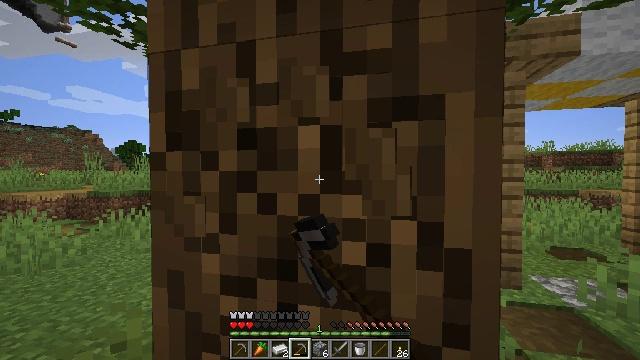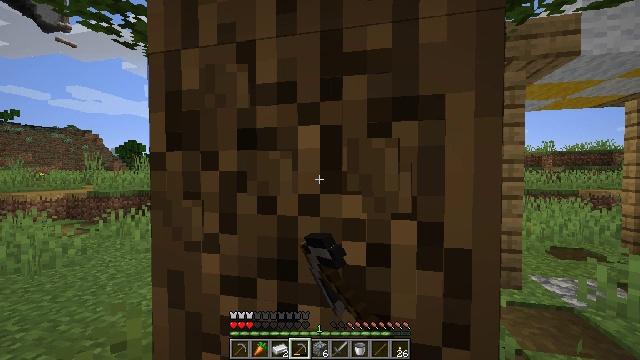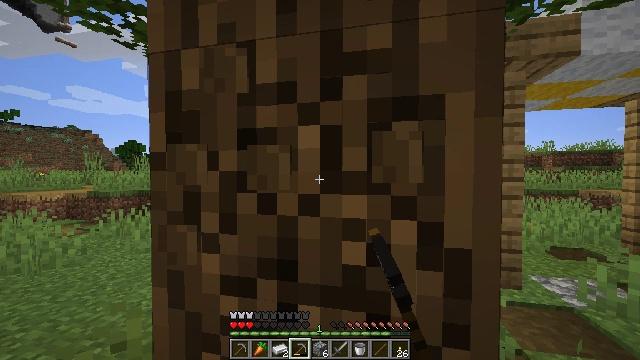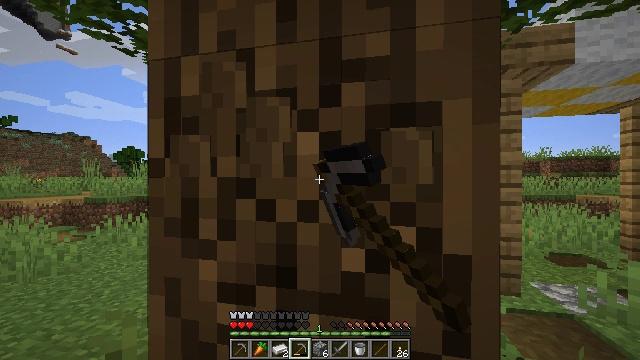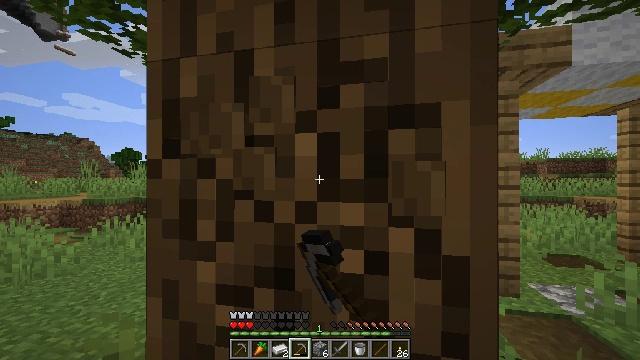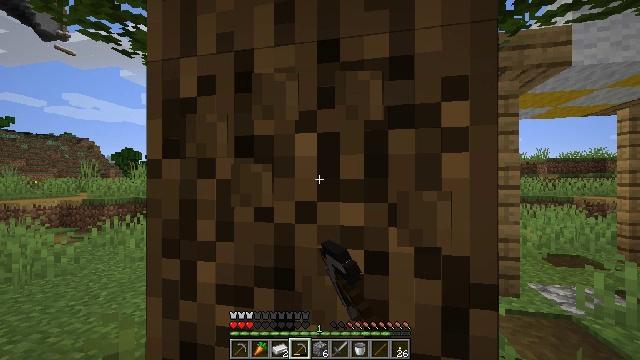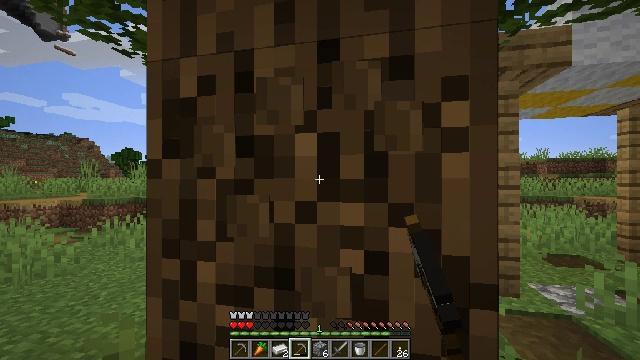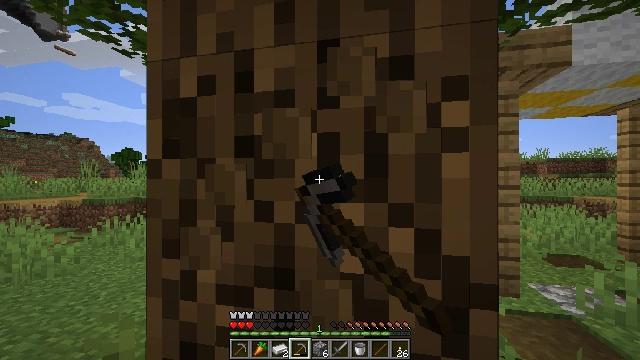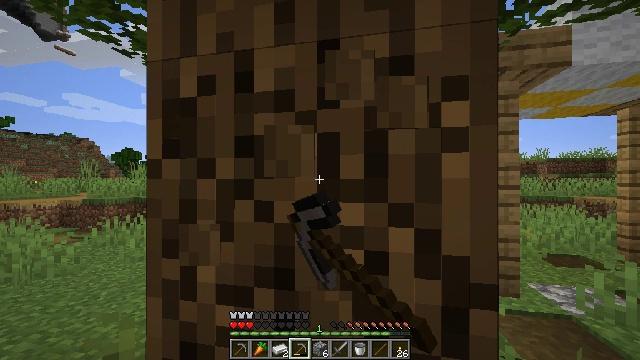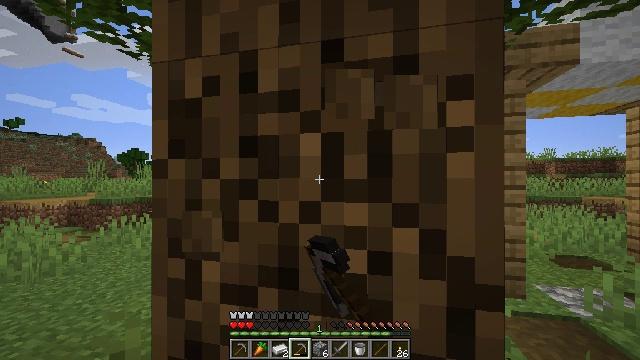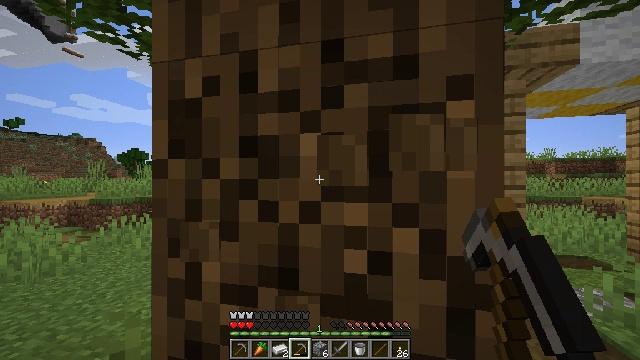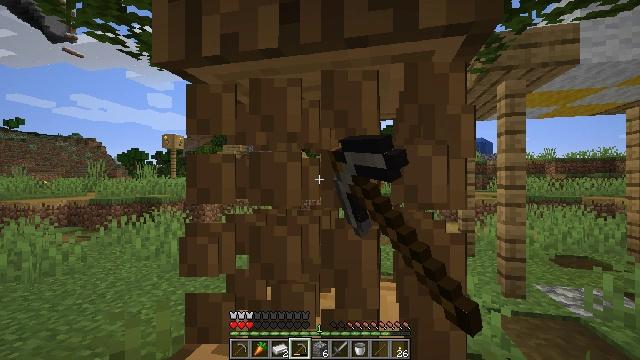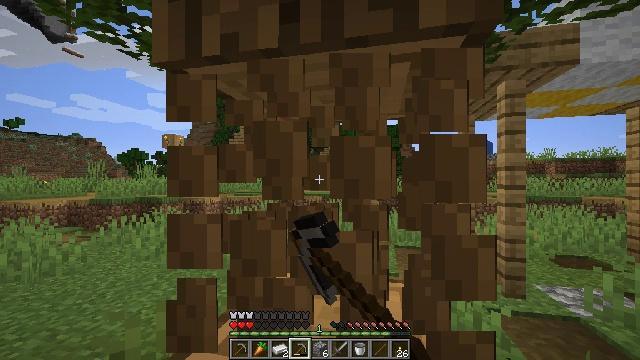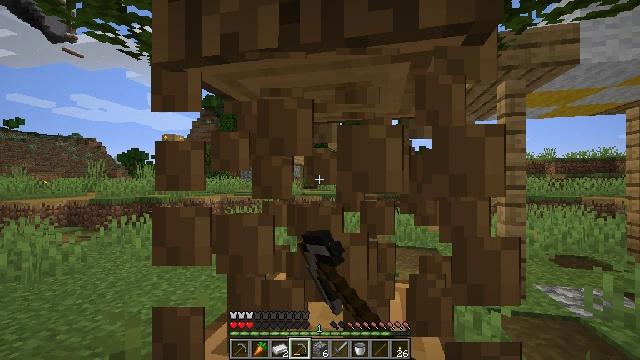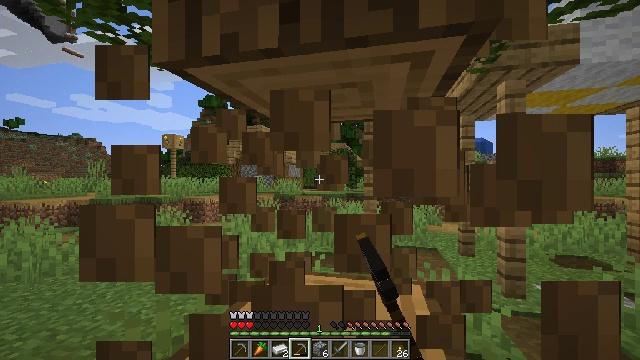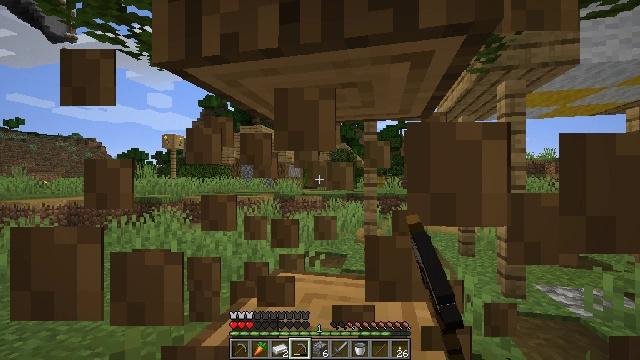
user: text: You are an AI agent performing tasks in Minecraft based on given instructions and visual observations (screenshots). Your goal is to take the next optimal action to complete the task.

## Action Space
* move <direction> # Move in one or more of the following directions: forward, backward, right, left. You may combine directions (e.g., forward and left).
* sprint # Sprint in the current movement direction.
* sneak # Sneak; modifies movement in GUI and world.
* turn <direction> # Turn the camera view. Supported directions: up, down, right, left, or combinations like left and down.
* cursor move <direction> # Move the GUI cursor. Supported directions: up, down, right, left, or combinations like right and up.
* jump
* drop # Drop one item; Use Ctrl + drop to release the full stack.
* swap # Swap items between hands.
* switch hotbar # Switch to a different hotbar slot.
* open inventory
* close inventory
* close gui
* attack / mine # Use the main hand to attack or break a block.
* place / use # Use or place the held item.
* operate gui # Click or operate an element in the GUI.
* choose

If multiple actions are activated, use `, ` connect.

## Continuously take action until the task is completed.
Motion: motion action
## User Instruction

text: Collect oak log for crafting.
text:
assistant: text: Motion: attack / mine
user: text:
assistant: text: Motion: attack / mine
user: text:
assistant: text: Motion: turn up, attack / mine
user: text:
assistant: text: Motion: attack / mine
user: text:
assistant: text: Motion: attack / mine
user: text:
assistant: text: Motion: attack / mine
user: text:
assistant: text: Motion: attack / mine
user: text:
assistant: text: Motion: attack / mine
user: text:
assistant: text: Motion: attack / mine
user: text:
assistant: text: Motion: attack / mine
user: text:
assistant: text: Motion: attack / mine
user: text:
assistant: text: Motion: attack / mine
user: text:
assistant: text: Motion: attack / mine
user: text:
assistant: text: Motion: attack / mine
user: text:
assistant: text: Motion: attack / mine
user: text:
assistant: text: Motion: attack / mine
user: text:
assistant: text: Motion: attack / mine
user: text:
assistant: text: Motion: attack / mine
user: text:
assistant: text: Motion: attack / mine
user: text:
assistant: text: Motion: attack / mine
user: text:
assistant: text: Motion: attack / mine
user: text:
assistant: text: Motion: attack / mine
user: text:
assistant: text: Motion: attack / mine
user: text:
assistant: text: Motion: attack / mine
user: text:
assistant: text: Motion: attack / mine
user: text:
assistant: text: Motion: attack / mine
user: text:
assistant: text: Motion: attack / mine
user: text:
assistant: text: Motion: move forward, turn down, attack / mine
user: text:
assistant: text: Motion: move forward, turn down, attack / mine
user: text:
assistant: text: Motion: move forward, turn down, attack / mine